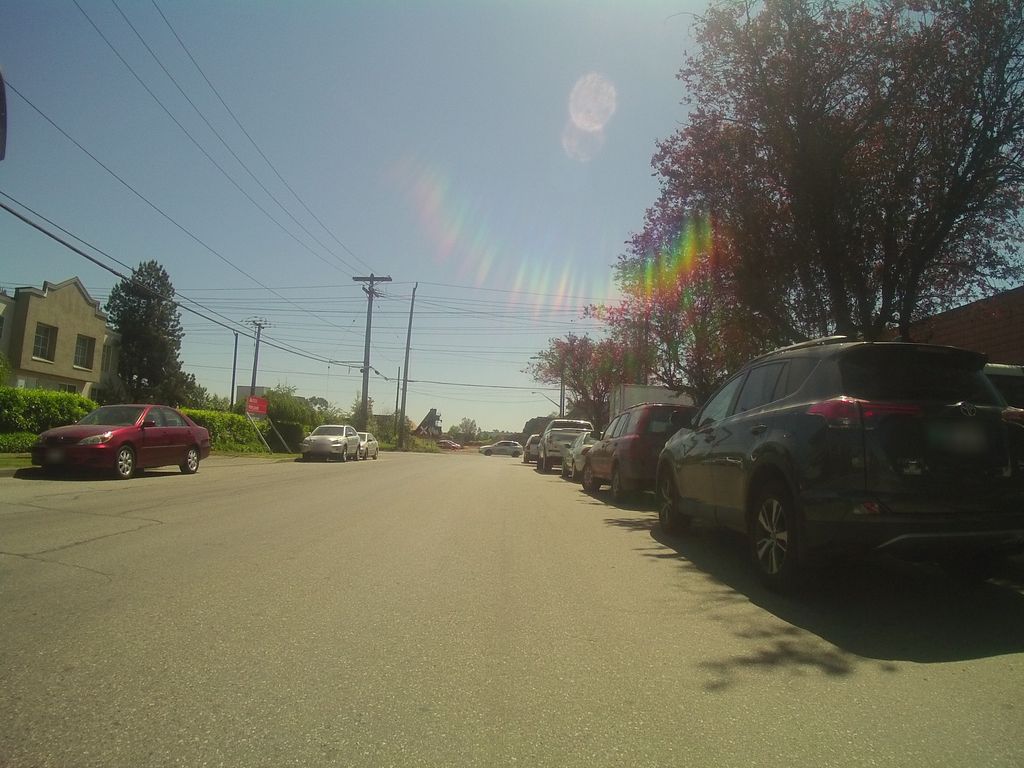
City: vancouver